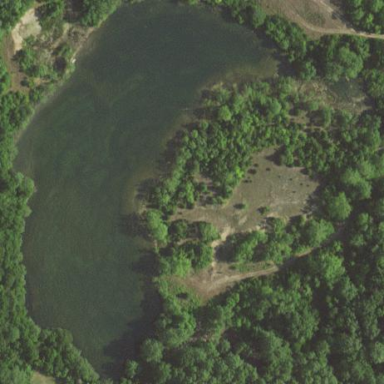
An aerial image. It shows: Serene pond surrounded by nature.